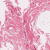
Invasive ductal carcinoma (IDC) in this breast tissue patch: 0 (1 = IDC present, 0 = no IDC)